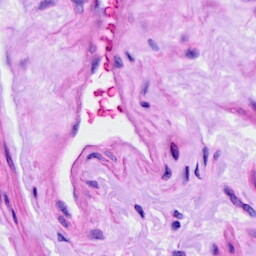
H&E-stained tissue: Ovarian